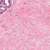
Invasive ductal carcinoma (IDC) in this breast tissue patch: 0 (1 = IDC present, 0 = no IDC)